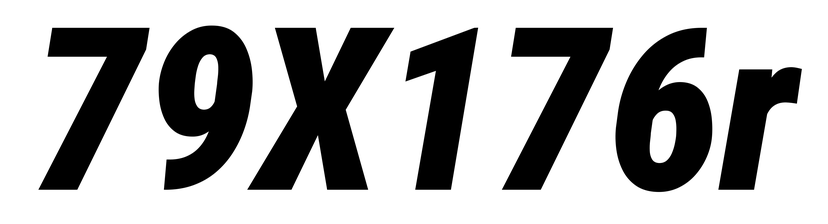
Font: Roboto-Italic_Condensed_Black_Italic